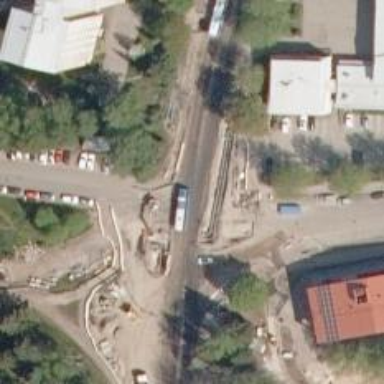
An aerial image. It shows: Asphalt road that is secondary route leading to roundabout.